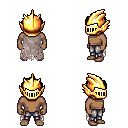
a pixel art fantasy rpg character, male body template, human, dark skin, gray tattered cape, metal pants, green bedhead hairstyle, gold helm, four views (front, back, left, right), 2x2 character sprite sheet, small pixel art, hard edges, no anti-aliasing